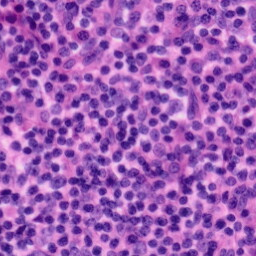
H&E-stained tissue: Tonsil